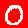
Digit: 0